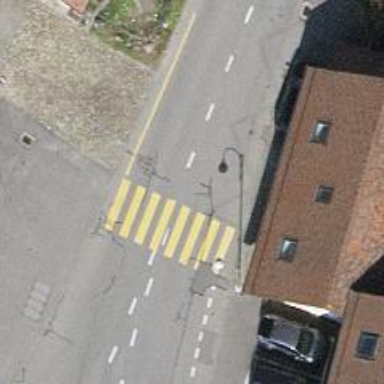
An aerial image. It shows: Marked crossing on the road.